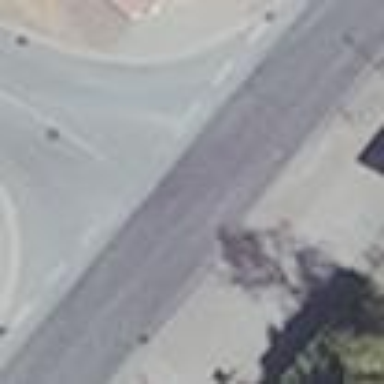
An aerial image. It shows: Asphalt surface with junction.